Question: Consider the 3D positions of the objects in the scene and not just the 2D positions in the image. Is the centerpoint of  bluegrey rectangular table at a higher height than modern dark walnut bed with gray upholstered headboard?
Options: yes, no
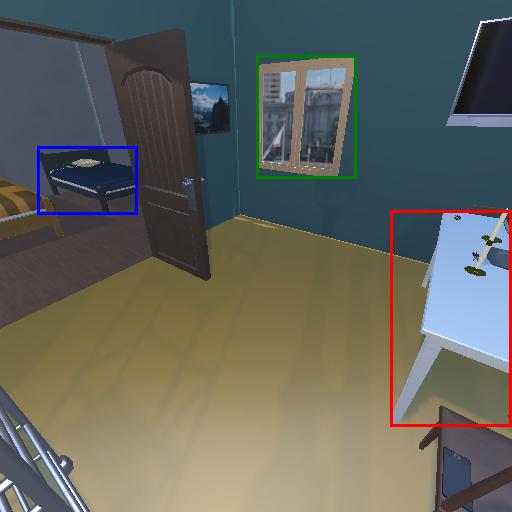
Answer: yes